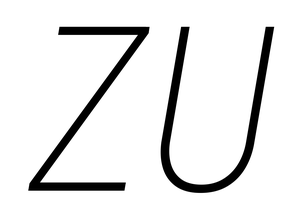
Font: Roboto-Italic_Condensed_ExtraLight_Italic